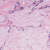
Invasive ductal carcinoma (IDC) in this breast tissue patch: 0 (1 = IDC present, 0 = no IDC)